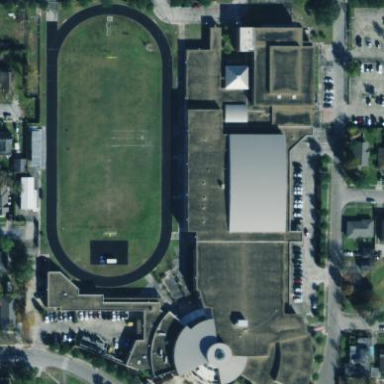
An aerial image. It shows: School building.